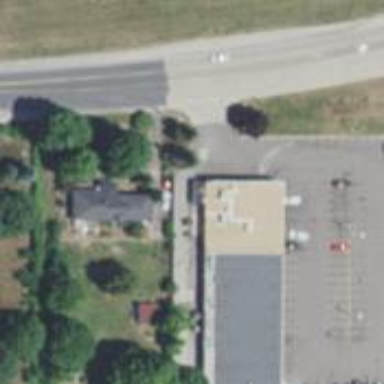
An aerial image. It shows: Convenience shop.